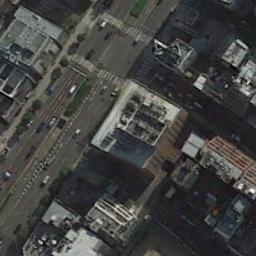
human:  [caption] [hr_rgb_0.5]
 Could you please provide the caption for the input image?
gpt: In a commercial district there are several tall buildings of different shapes and several roads with many cars .

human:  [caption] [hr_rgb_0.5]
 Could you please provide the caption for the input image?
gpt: The commercial area is near the road with many cars .

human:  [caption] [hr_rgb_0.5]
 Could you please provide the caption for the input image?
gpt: A commercial area has some buildings and a road goes through the commercial area .

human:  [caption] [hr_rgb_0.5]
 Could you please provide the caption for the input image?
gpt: The tall buildings in the picture are all red .

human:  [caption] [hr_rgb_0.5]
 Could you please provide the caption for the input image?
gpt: There are some buildings by the roadside on a commercial area .